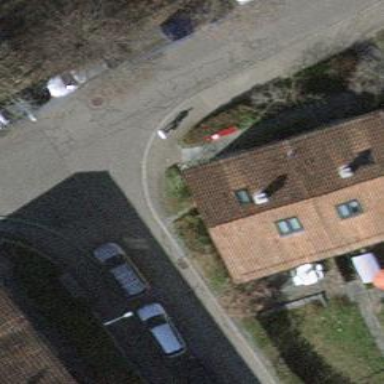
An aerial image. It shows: Beige house with gabled roof covered in orange-red roof tiles. The roof is oriented across the building.